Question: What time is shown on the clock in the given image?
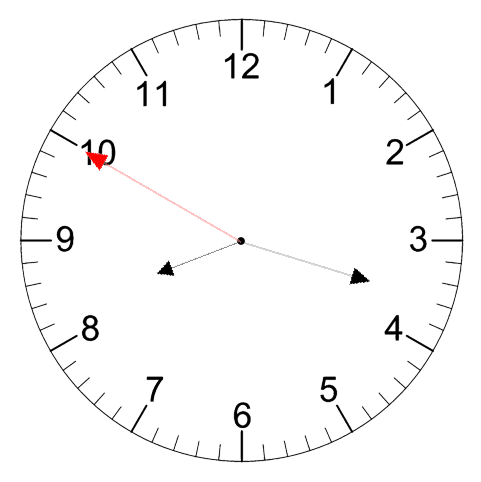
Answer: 08:17:50